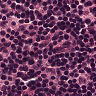
Metastatic tissue present: no